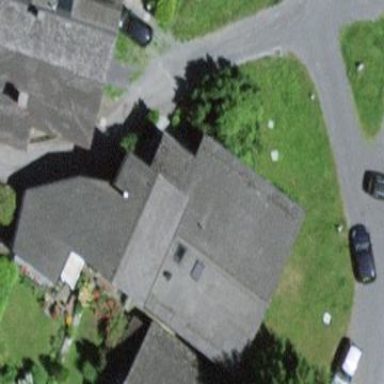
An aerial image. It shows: Historic building.